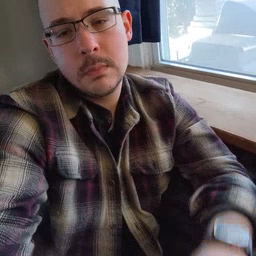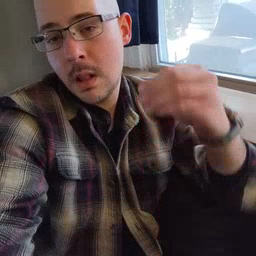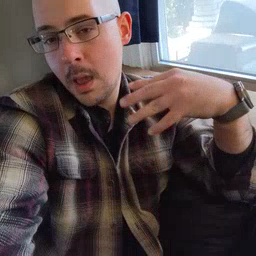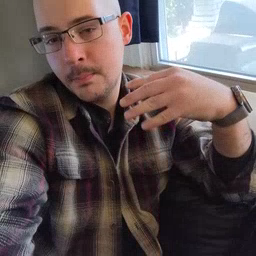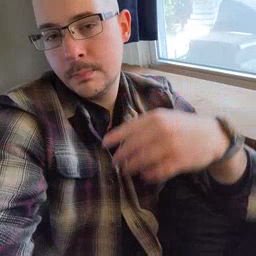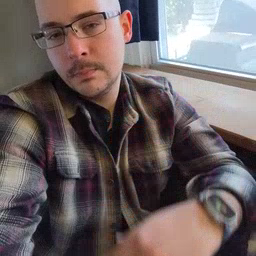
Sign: lamp